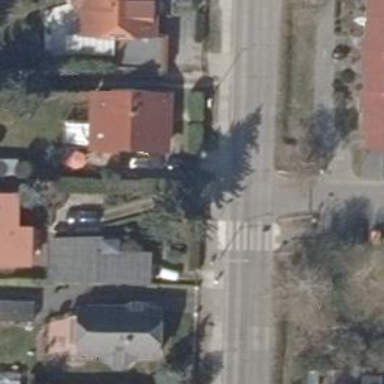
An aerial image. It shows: Marked zebra crossing with distinct zebra markings.